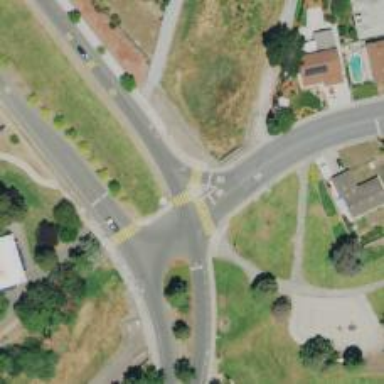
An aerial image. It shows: Footway located on traffic island.